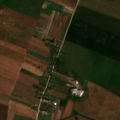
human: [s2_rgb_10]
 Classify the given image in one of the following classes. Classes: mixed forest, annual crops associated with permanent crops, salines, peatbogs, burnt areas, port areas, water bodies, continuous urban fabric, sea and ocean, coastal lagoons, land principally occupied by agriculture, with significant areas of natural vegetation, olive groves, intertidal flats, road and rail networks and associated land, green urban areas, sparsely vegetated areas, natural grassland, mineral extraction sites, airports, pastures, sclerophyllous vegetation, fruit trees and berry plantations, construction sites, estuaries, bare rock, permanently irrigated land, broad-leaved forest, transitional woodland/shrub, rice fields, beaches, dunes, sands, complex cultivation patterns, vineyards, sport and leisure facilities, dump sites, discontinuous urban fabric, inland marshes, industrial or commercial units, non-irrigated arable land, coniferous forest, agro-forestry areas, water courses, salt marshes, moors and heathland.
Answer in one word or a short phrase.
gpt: discontinuous urban fabric, non-irrigated arable land, pastures